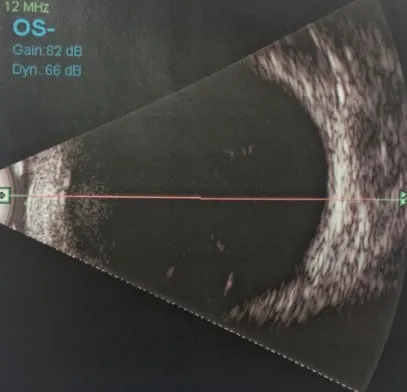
B-scan ultrasound of the left eye with vitreous opacity.
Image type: ophthalmic_imaging (b_scan)